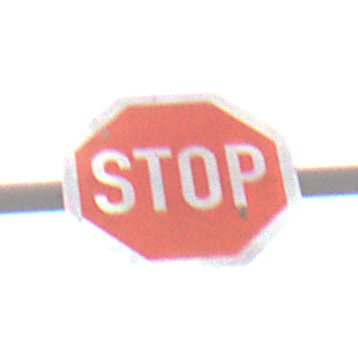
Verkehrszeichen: Stop
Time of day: Midday
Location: Outdoor (Nature)
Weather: Overcast
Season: Winter
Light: Natural